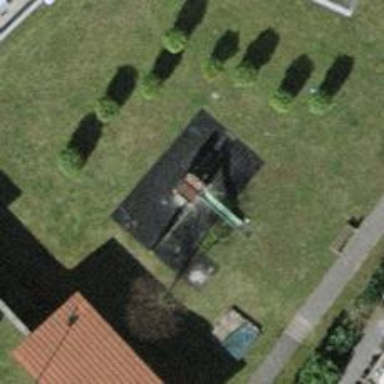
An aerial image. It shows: Playground structure.